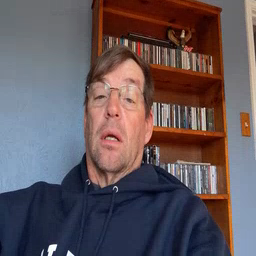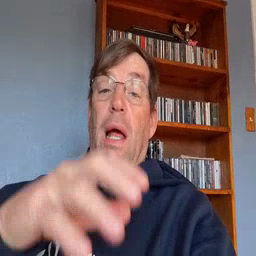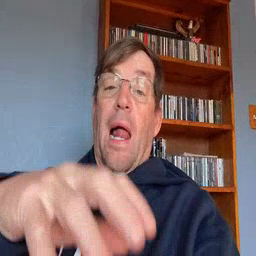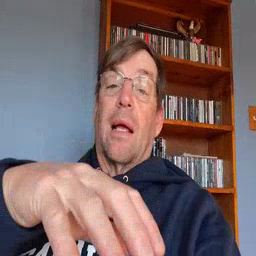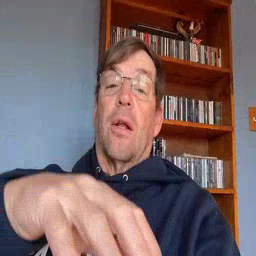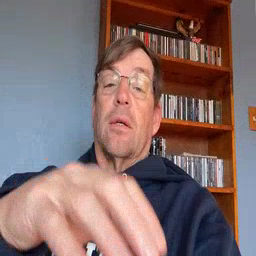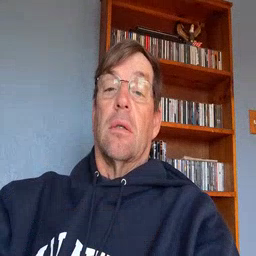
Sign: alligator